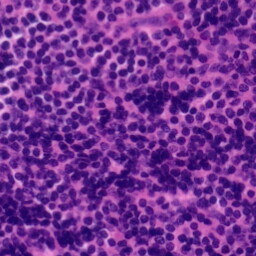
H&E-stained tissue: Tonsil